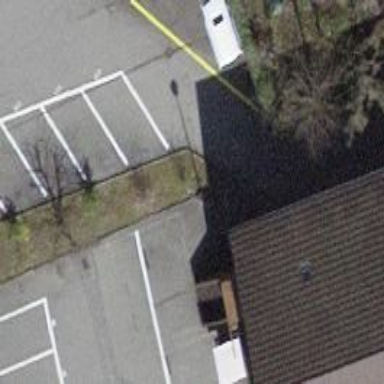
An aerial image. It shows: Bollard.